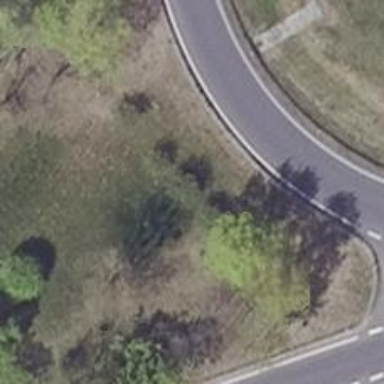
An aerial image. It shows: Asphalt motorway link.